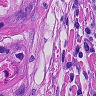
Metastatic tissue present: yes